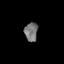
Tissue: lung
Cell type: Epithelial cells
Senescence score: 0.1332
Nuclear area (px): 246
Mean DAPI intensity: 115.659